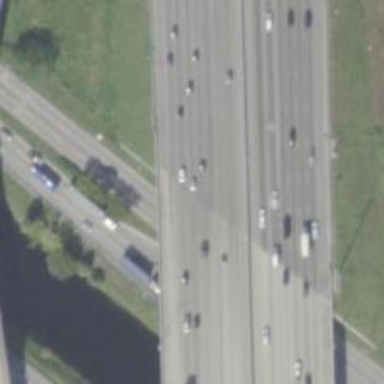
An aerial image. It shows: Asphalt motorway.